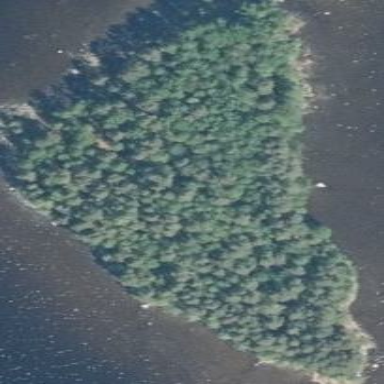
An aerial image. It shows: Islet covered in needle-leaved woodland.